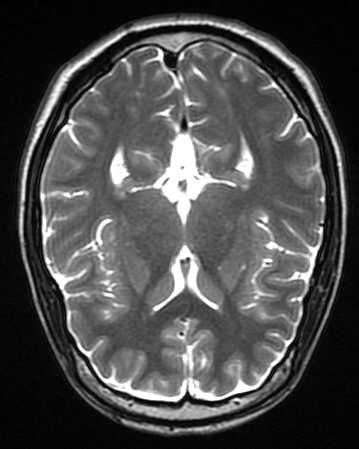
Label: notumor